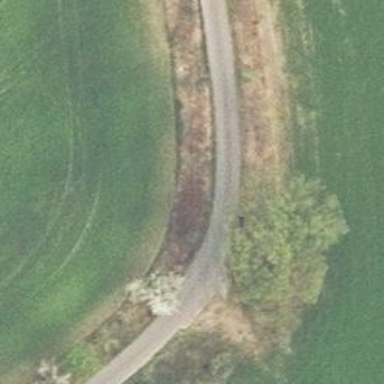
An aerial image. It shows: Asphalt cycleway.